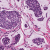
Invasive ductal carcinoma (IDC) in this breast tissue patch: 0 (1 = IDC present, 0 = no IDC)